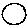
Label: circle